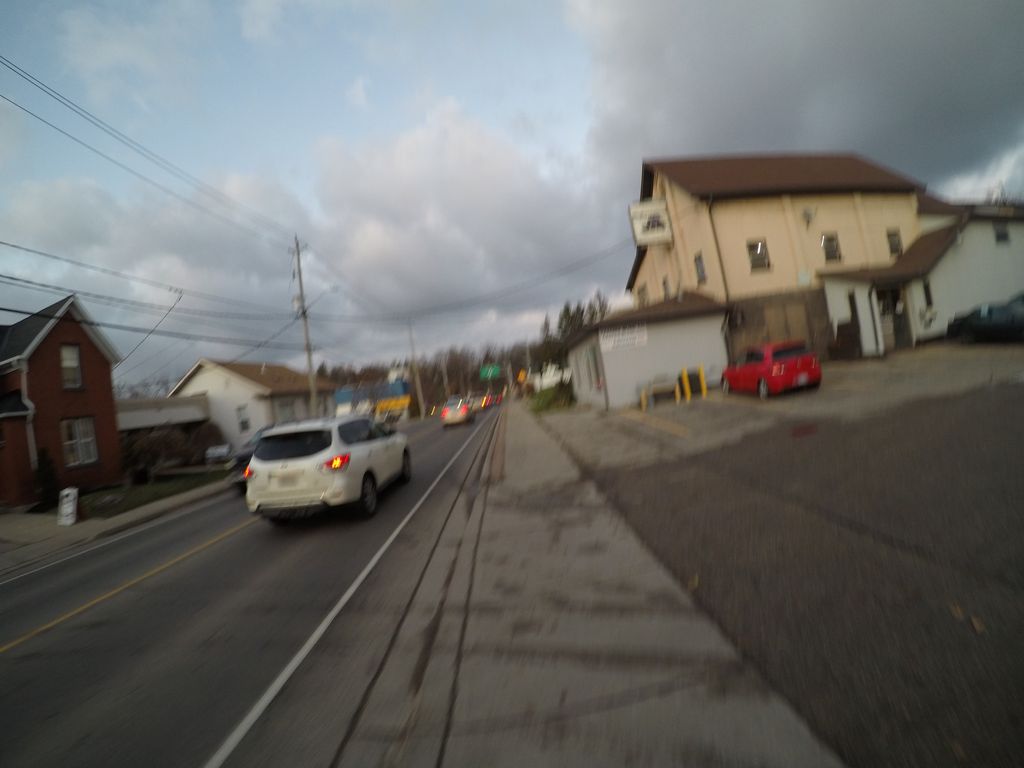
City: kitchener-waterloo